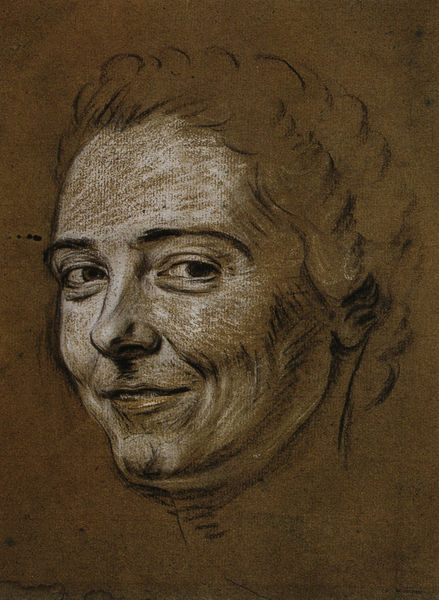
Titel: Préparation au portrait de Mademoiselle Dangeville
Standort: Paris
Institution: Musée du Louvre
Schlagwörter: kopf, schatten, weiß, braun, frau, frisur, grau, haar, hintergrund, kreide, licht, mund, nase, ohr, pastell, profil, schwarz, skizze, stirn, zeichnung, blick, jung, augen, falten, gesicht, bildnis, hals, portrait, porträt, auge, haare, augenbrauen, kinn, lippen, locken, ohren, puder, lächeln, wangen, wellen, papier, studie, vergilbt, nacken, grübchen, brauen, glanz, pupillen, augenbraue, tränensäcke, lächelnd, lachen, strahlen, kohle, nach 1900, schwarz-weiß, schraffur, mundwinkel, humor, augenringe, ehefrau, entwurf, kohlezeichnung, stift, toulouse, grinsen, fleck, karton, selbstportrait, zähne, runzeln, doppelkinn, dreiviertelporträt, kinngrübchen, fleckig, zugewandt, nasenspitze, rötel, riss, getönt, gepudert, erhöht, pastellkreide, skizzenhaft, lebendig, gehöht, kreidezeichnung, angedeutet, dreiviertelportrait, lachfalten, kniff, la tour, schelmisch, loutrec, toulouse loutrec, belustigt, halbpprofil, lachende augen, lotrec, braunes papier, halprofil, clair obscur